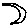
Label: moon